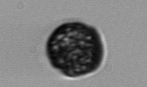
Label: Dinophyceae